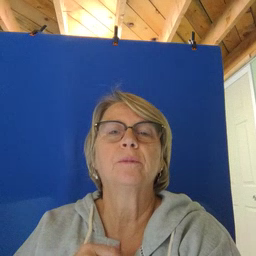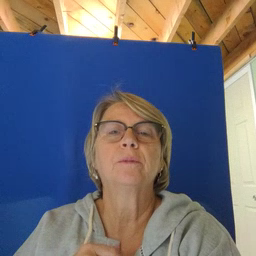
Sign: shirt